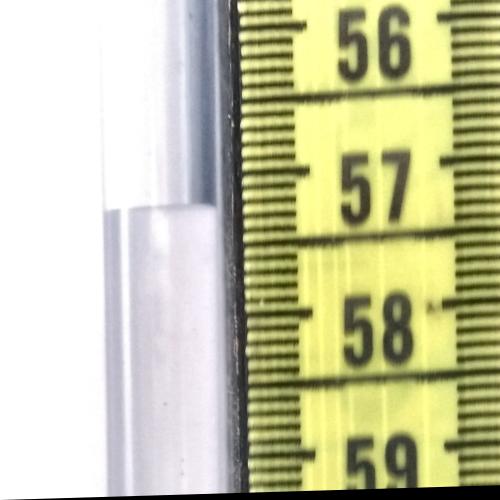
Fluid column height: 57.2 cm